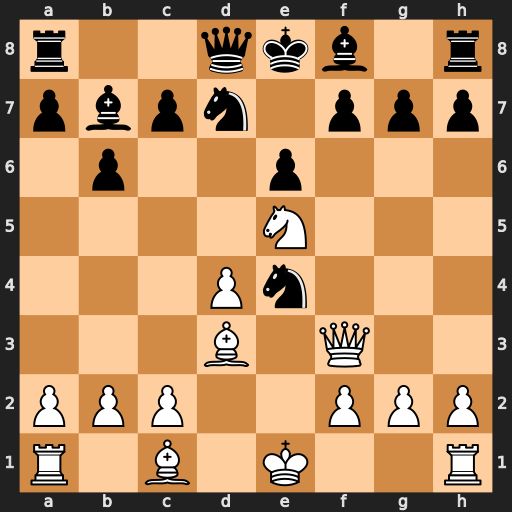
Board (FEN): r2qkb1r/pbpn1ppp/1p2p3/4N3/3Pn3/3B1Q2/PPP2PPP/R1B1K2R
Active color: w
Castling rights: KQkq
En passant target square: -
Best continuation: Qxf7#